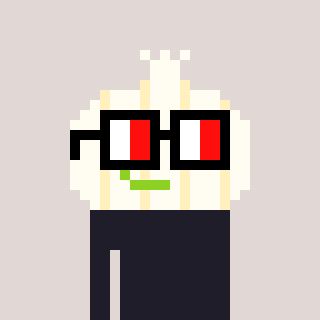
a pixel art character with square glasses with black frames and red eyes, a garlic-shaped head and a darkpink-colored body on a warm background